Question: I am generating a report, but the problem is even though I've supplied credentials, when the form containing the CrystalReport opens up, it still asks me for them, and the worst part is, I don't enter any thing in there, and just click finish, and it loads the report. So, if there is no need for credentials (or whatever) why is it asking me?
Here's the code
'''
private void MainReport_Load(object sender, EventArgs e)
{
var constr = string.Empty;
constr = Application.StartupPath;
if (Generate.bForProjects)
constr = Path.Combine(constr, @"Reports\Projects.rpt");
else
constr = Path.Combine(constr, @"Reports\Other.rpt");
var myConInfo = new CrystalDecisions.Shared.TableLogOnInfo();
reportDocument1.Load(constr);
myConInfo.ConnectionInfo.DatabaseName = "ProjectData.mdb";
myConInfo.ConnectionInfo.ServerName = Application.StartupPath + @"\Data\ProjectData.mdb";
myConInfo.ConnectionInfo.Password = "";
myConInfo.ConnectionInfo.UserID = "";
reportDocument1.Database.Tables[0].ApplyLogOnInfo(myConInfo);
reportDocument1.Refresh();
crystalReportViewer1.ReportSource = reportDocument1;
crystalReportViewer1.Width = this.Width - 50;
crystalReportViewer1.Height = this.Height - 100;
}
'''
When the form loads, this screen pop ups

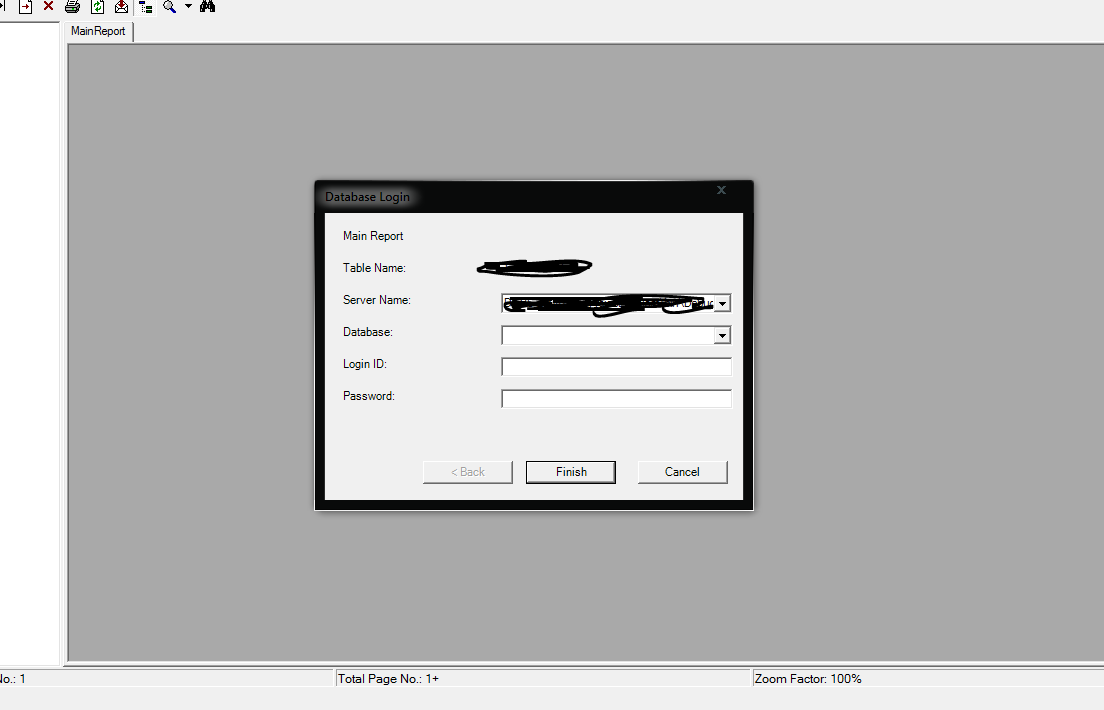
Answer: We have lots of problems when we came to connect a crystal report to a different database to the one it was designed / created against. We ended up creating the following function to set it up correctly. It recursively sets the connection on all report tables and sub reports.
Also I seem to remember we had problems if the report was designed with Integrated Windows Authentications, and run with a simple username and password. So we always made sure we designed the reports with a simple username and password connection to the database.
'''
private static void SetConnection(ReportDocument report, string databaseName, string serverName, string userName, string password)
{
foreach (Table table in report.Database.Tables)
{
if (table.Name != "Command")
{
SetTableConnectionInfo(table, databaseName, serverName, userName, password);
}
}
foreach (ReportObject obj in report.ReportDefinition.ReportObjects)
{
if (obj.Kind != ReportObjectKind.SubreportObject)
{
return;
}
var subReport = (SubreportObject)obj;
var subReportDocument = report.OpenSubreport(subReport.SubreportName);
SetConnection(subReportDocument, databaseName, serverName, userName, password);
}
}
private static void SetTableConnectionInfo(Table table, string databaseName, string serverName, string userName, string password)
{
// Get the ConnectionInfo Object.
var logOnInfo = table.LogOnInfo;
var connectionInfo = logOnInfo.ConnectionInfo;
// Set the Connection parameters.
connectionInfo.DatabaseName = databaseName;
connectionInfo.ServerName = serverName;
connectionInfo.Password = password;
connectionInfo.UserID = userName;
table.ApplyLogOnInfo(logOnInfo);
if (!table.TestConnectivity())
{
throw new ApplicationException(Resource.UnableToConnectCrystalReportToDatabase);
}
table.Location = Database + "." + "dbo" + "." + table.Location;
}
'''